RGB frame:
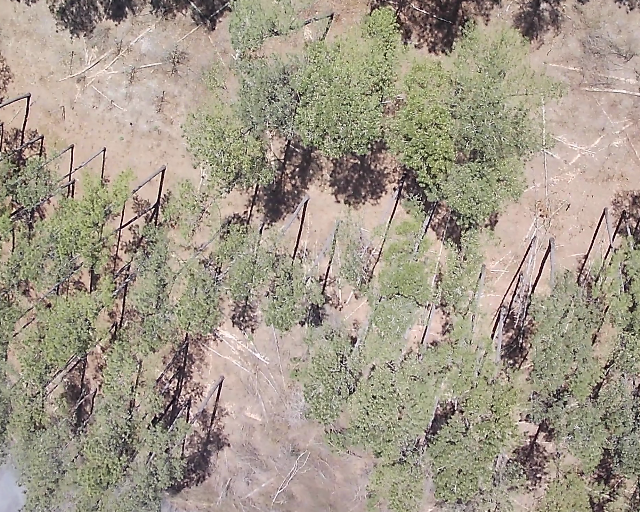
Thermal frame:
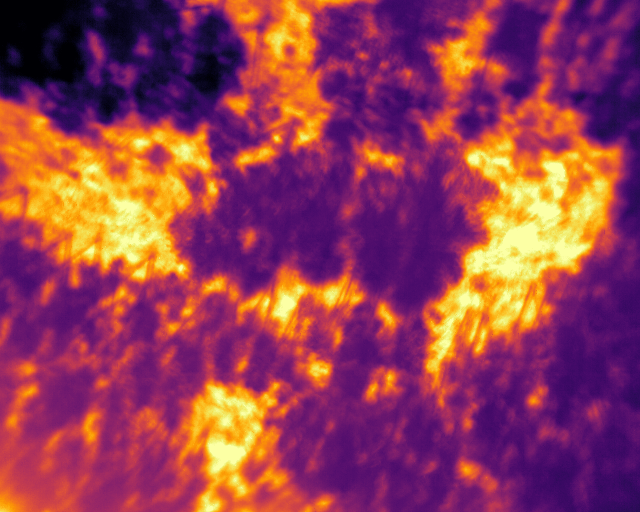
Captured: 2026-02-27 02:36:32
Pixels at or above 80 °C: 0 (fraction of frame: 0)